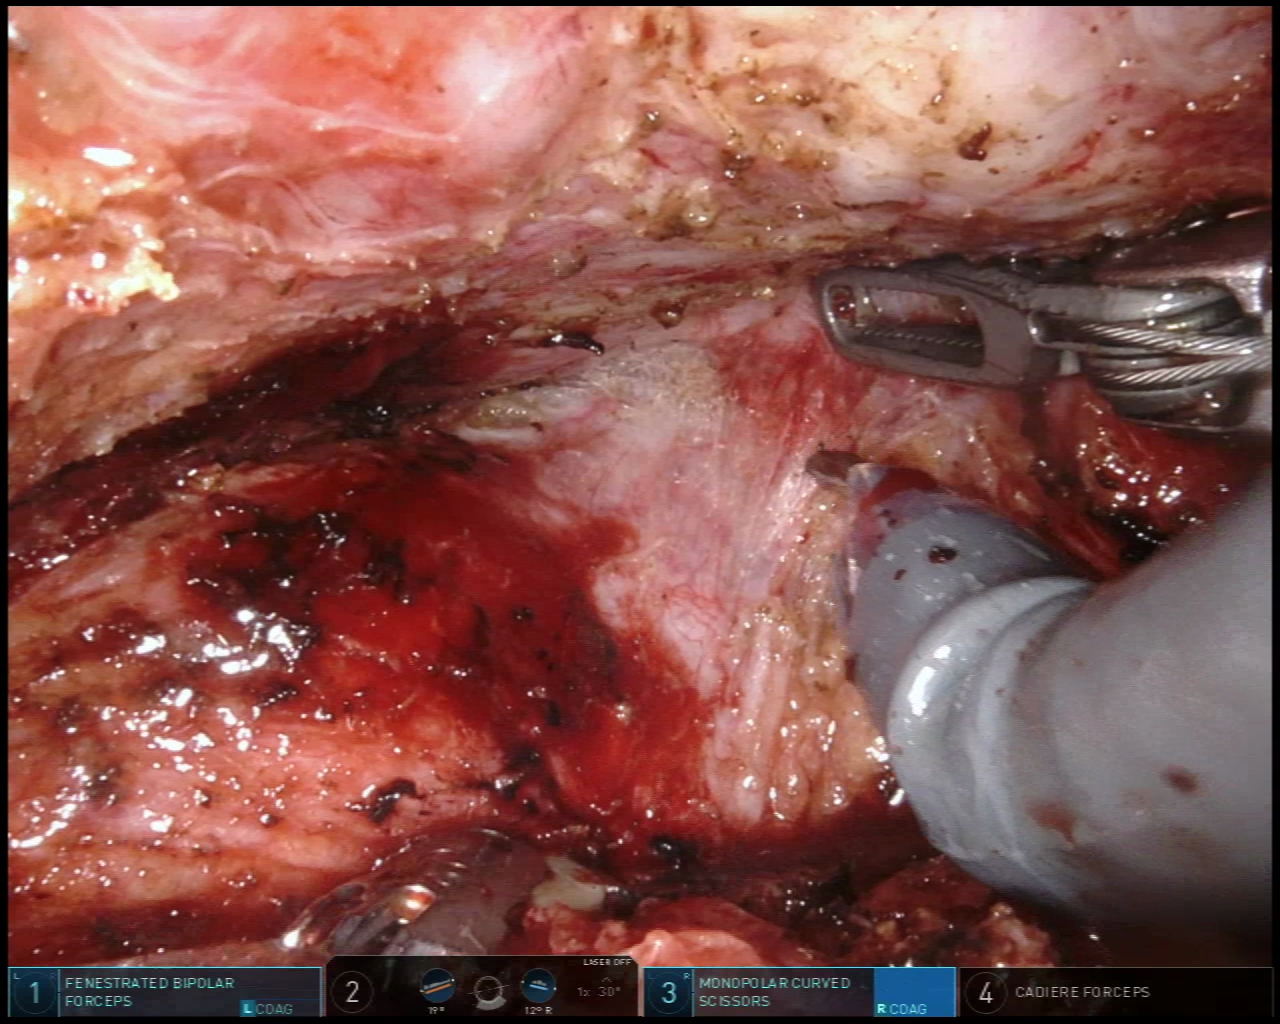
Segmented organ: vesicular_glands
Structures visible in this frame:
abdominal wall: no
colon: no
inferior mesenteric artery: no
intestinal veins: no
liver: no
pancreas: no
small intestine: no
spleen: no
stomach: no
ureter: no
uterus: no
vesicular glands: yes